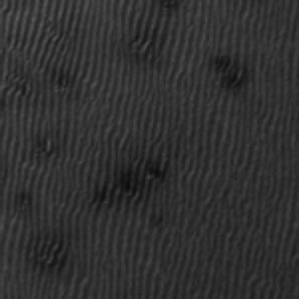
Label: frost